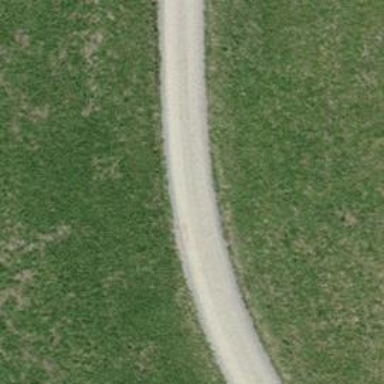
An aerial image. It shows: Track with grade2 tracktype.